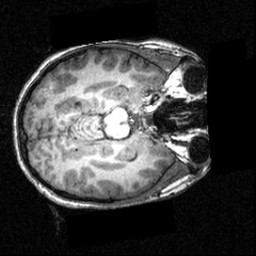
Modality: T1w
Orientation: axial
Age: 20
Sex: female
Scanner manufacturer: siemens
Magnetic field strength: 3.951 T
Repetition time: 1.5 s
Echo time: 0.00335 s